Question: I'm trying to make a program to simulate the solar system.
'''
for(int i=0;i<1000;i++) {
double X=(160*Math.cos((2*PI*i)/365));
double Y=(160*Math.sin((2*PI*i)/365));
posX=Math.round(X);
posY=Math.round(Y);
cadre.repaint();
sleep(200);
}
f.setVisible(false);
'''
To make my planets turning around the sun, I have a formula; the problem is that i have a double number with this formula, and i can't make him become an int (i tried floor(X), Math.round(X), doesn't work (error : incompatible types : possible lossy conversion from long to int)
[]
You'll see that it is not really java but he works as Java (it's some Javascool), so your advices will probably work for me!
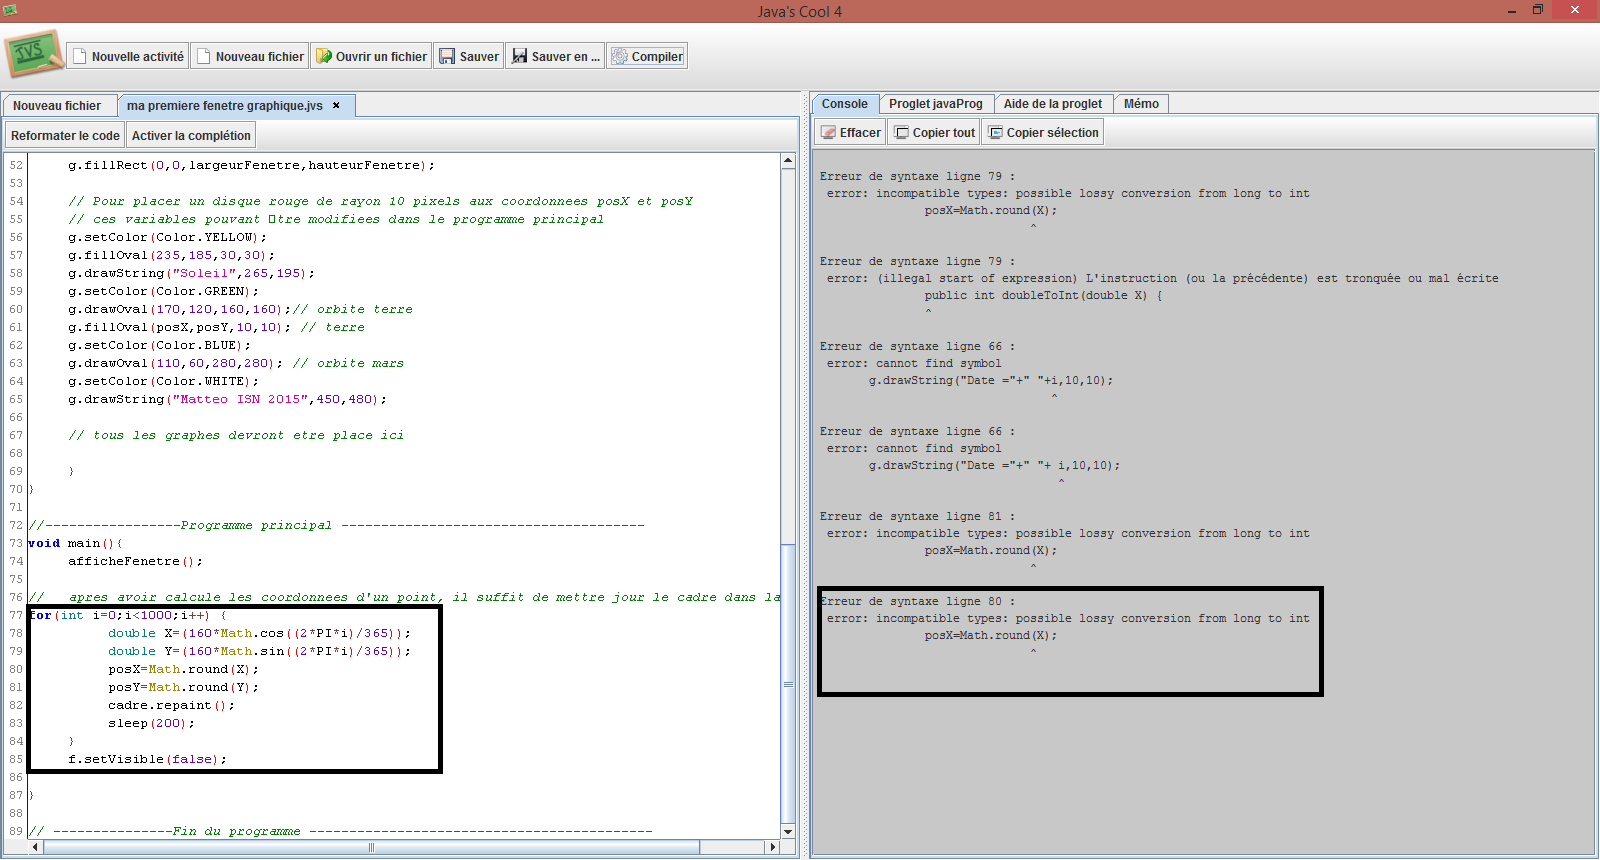
Answer: Add cast to int like:
'''
posX = (int) Math.round(X);
'''